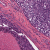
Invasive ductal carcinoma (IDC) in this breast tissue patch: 0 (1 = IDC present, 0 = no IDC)